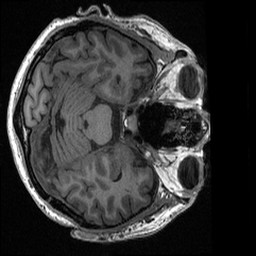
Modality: T1w
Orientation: axial
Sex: male
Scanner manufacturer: ge
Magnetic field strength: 3 T
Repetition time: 0.0064 s
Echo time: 0.00281 s